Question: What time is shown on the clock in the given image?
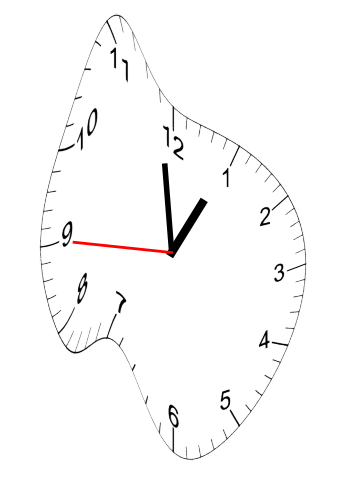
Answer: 12:58:45